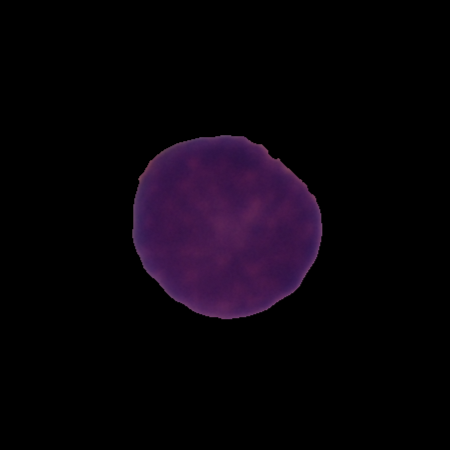
Label: healthy